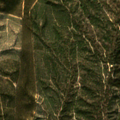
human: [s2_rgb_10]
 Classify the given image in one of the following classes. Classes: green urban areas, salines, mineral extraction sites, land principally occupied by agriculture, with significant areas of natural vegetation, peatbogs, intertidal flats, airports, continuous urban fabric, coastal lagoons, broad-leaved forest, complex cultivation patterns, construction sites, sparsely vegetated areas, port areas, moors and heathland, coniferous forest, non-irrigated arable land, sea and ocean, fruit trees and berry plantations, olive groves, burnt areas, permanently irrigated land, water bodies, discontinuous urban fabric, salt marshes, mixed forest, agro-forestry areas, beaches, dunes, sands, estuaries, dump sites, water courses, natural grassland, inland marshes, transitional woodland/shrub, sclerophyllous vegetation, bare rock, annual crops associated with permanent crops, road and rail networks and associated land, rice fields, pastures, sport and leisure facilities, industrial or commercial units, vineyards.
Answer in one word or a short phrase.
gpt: broad-leaved forest, mixed forest, transitional woodland/shrub